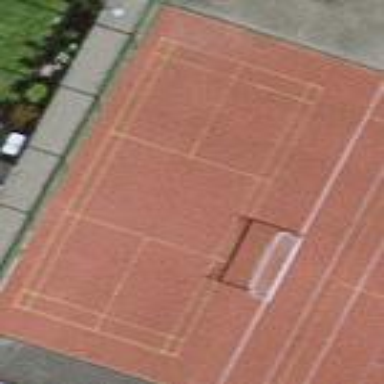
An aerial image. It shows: Tennis court with tartan surface.